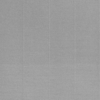
Label: dusty